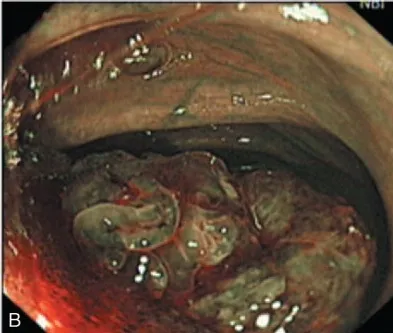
Endoscopy appearance of GI PEComa (case 2). Narrow band imaging. Endoscopy showed a 2-cm diameter, polypoid tumor protruding into the lumen of the terminal ileum. GI PEComa = perivascular epithelioid cell tumors of gastrointestinal tract.
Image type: endoscopy (gi_endoscopy)